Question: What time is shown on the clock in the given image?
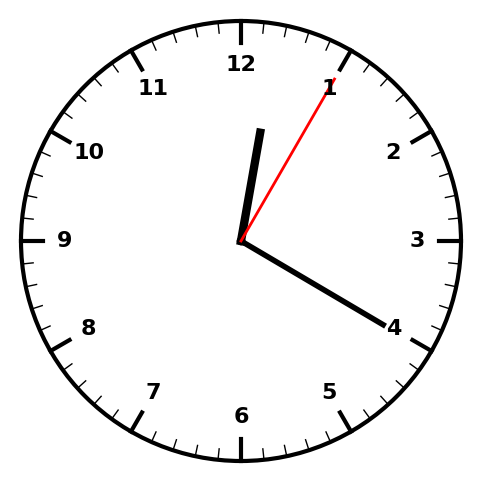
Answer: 12:20:05